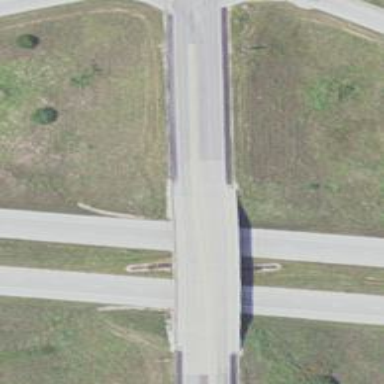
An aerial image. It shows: Viaduct bridge on tertiary road.